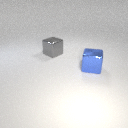
large gray metal cube behind large blue metal cube